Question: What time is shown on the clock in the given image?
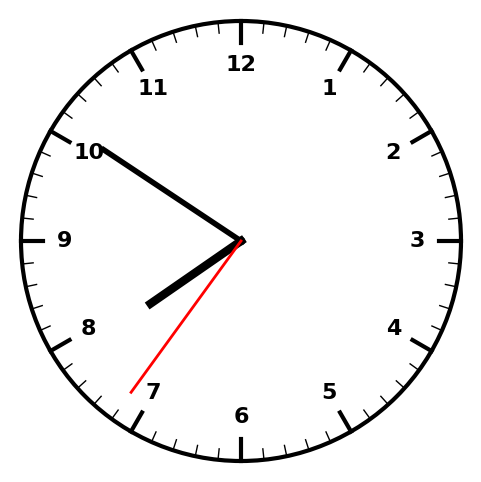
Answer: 07:50:36